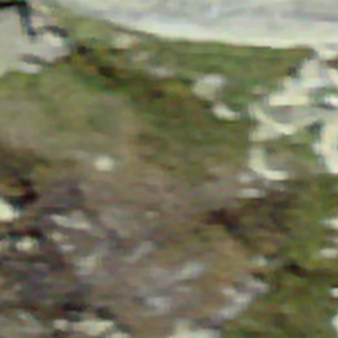
Label: other